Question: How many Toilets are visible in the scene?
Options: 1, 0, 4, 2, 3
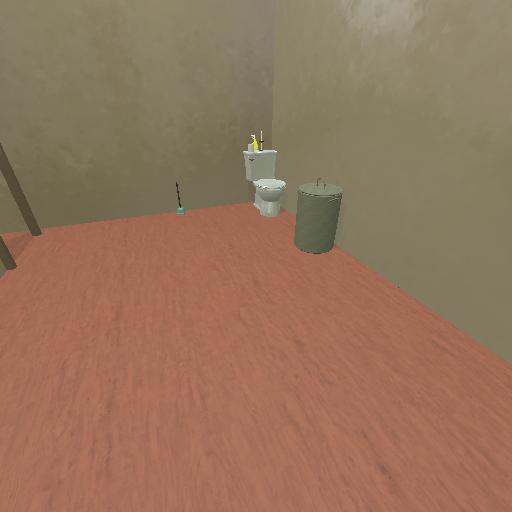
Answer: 1